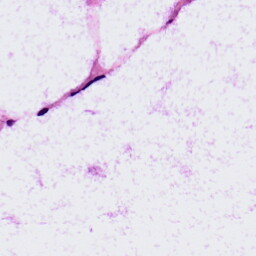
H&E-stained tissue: LymphNode